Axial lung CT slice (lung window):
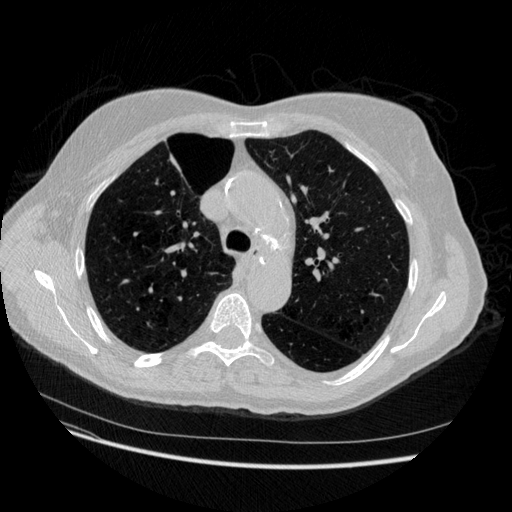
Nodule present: no